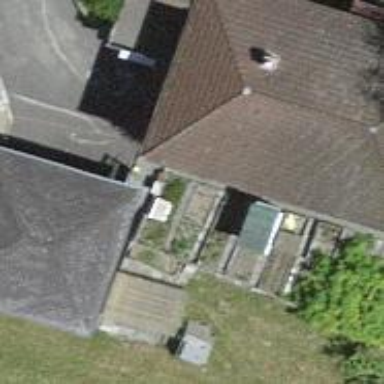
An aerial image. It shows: Garage.